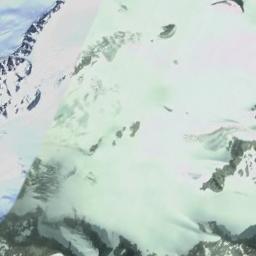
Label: snowberg